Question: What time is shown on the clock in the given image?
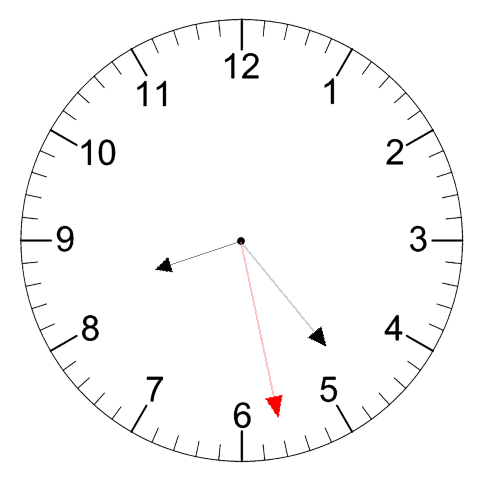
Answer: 08:23:28